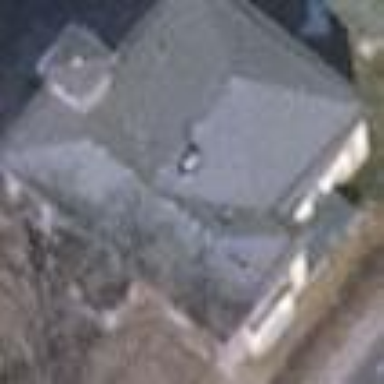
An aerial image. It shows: Hipped roof style villa.